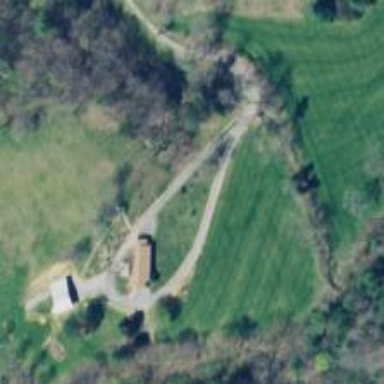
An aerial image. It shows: Driveway.